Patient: sex F, age 64
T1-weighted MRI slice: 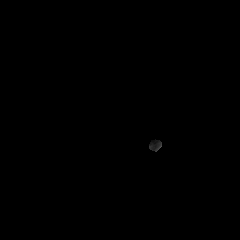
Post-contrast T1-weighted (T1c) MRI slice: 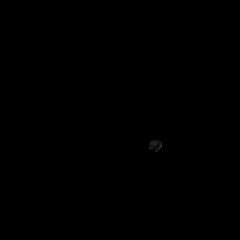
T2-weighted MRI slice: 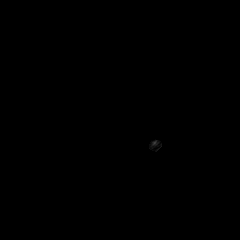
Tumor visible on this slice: no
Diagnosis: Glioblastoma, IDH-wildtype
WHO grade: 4